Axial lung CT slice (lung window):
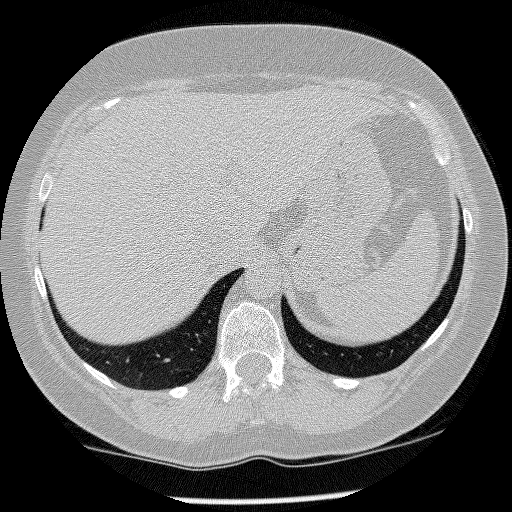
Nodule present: no